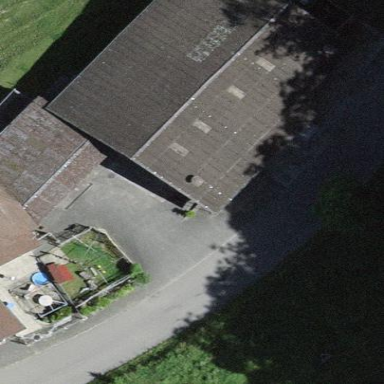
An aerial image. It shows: Rural barn.